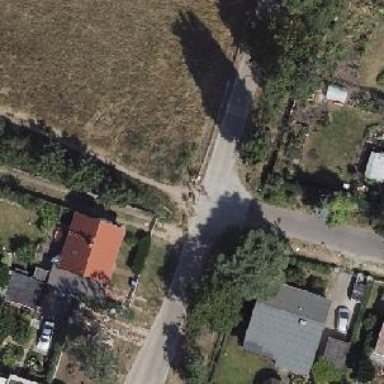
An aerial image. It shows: Residential road.